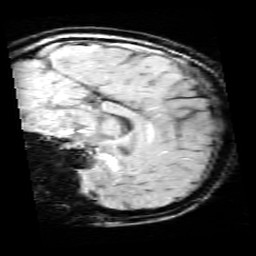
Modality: SWI
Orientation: sagittal
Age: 12
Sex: female
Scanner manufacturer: siemens
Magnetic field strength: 3 T
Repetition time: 0.027 s
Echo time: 0.02 s